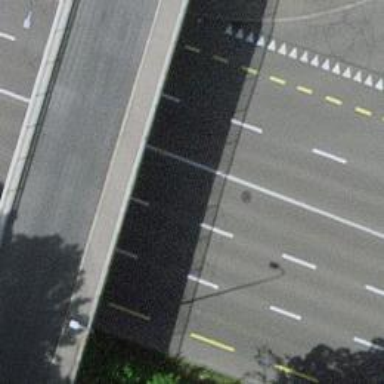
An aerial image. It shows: Road with traffic signals.